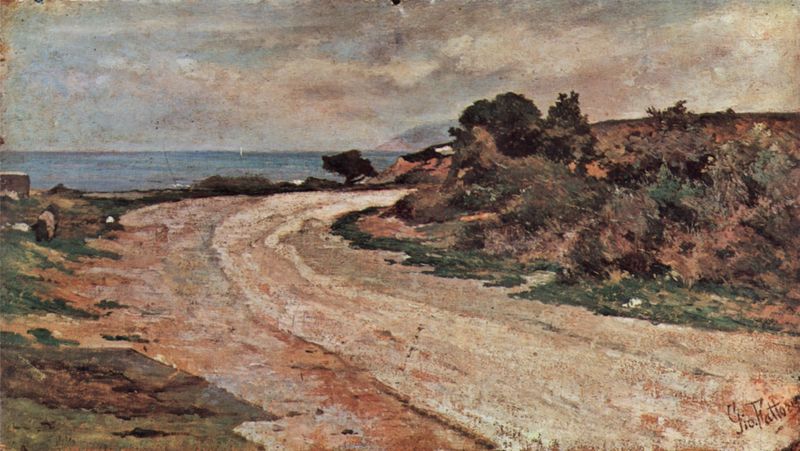
Titel: Strasse am Ufer des Meeres
Künstler: Giovanni Fattori
Standort: Livorno
Institution: Collezione Angiolini
Schlagwörter: baum, berg, blau, felsen, gemälde, himmel, meer, schatten, wasser, wolken, aquarell, bäume, frauen, grün, landschaft, ocker, sand, see, ufer, braun, frankreich, grau, hell, licht, männer, schwarz, strasse, gras, haus, rot, weg, wiese, wolke, beige, malerei, stein, steine, bild, signatur, öl, erde, feld, ferne, gräser, horizont, horizontlinie, hügel, natur, busch, büsche, gebüsch, pfad, sträucher, boden, insel, pflanze, pflanzen, rosa, boot, kinder, skulptur, bewölkt, spanien, küste, schiff, segelboot, strand, wellen, biegung, italien, naturalismus, furchen, spuren, trocken, berge, düne, dünen, farben, barun, oliv, rand, böschung, bucht, segelboote, foto, unterschrift, höhe, erdfarben, beton, felsig, staub, kurve, bewachsen, sandstein, karg, rotbraun, gehöft, gesträuch, gestrüpp, block, waser, gewölk, seelandschaft, mittelmeer, festland, radspuren, ocer, spurrillen, kehre, betonklotz, fattoria, giio, gio, skulptuor, steilküdste, strandweg, kuste, sueden, küstenstraße